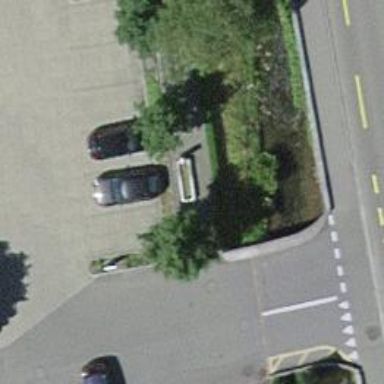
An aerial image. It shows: Bench for seating.